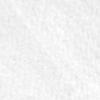
Label: no_change